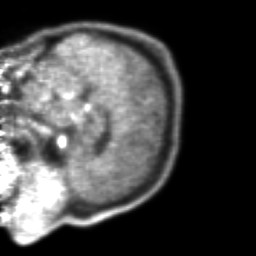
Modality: PET
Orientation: sagittal
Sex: male
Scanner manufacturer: ge